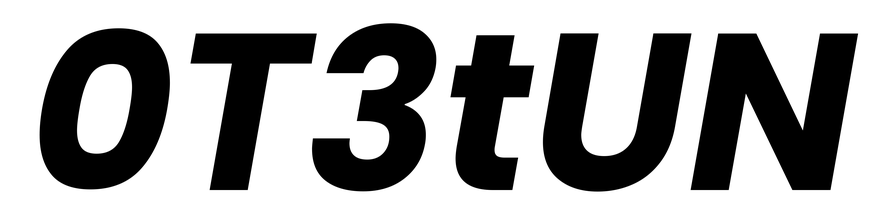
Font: Poppins-BoldItalic